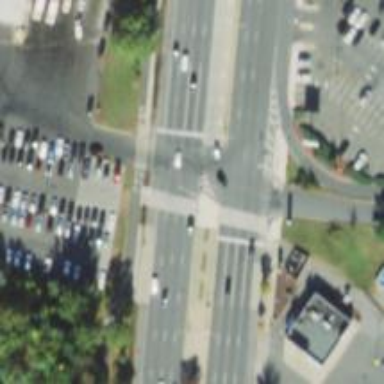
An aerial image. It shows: Traffic island located on footway.